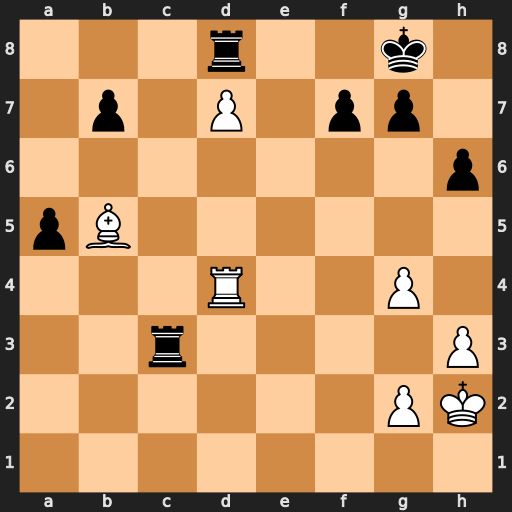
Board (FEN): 3r2k1/1p1P1pp1/7p/pB6/3R2P1/2r4P/6PK/8
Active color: w
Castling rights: -
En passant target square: -
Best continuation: Re4 Kh7 Re8 Rxd7 Bxd7